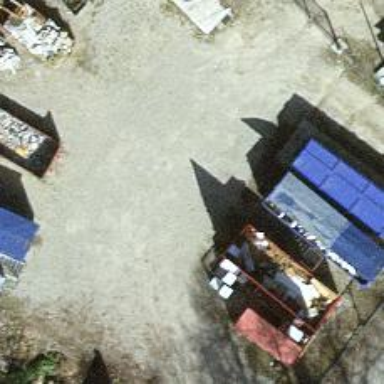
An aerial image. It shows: Recycling center.